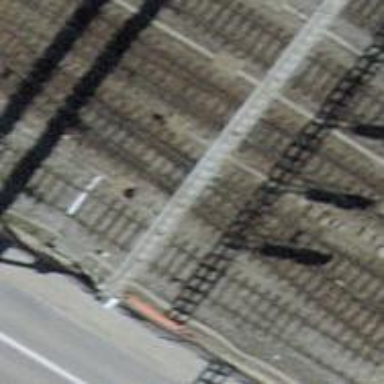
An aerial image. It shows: Railway switch.